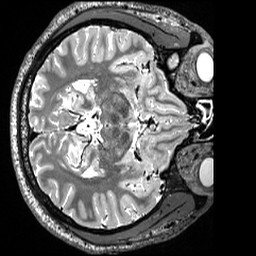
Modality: T2w
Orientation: axial
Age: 29
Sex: male
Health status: ill
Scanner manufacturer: siemens
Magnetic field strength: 3 T
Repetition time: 3.2 s
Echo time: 0.563 s